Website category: movie
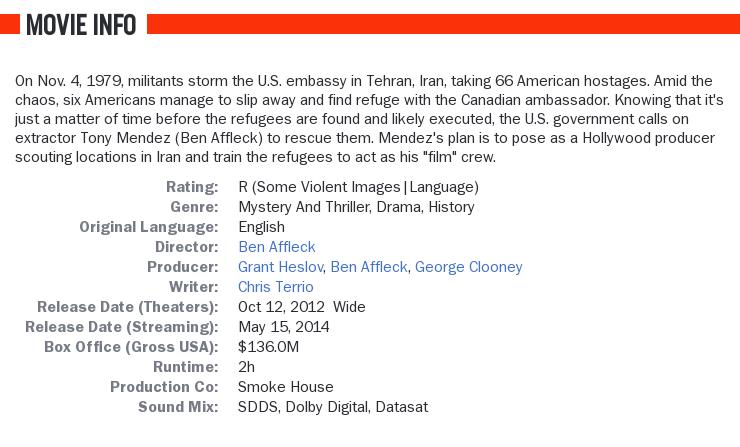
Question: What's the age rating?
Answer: R (Some Violent Images|Language)

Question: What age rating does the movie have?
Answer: R (Some Violent Images|Language)

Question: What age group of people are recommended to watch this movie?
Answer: R (Some Violent Images|Language)

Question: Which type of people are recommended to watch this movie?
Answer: R (Some Violent Images|Language)

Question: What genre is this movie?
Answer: mystery and thriller, drama, history

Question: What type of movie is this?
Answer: mystery and thriller, drama, history

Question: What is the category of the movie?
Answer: mystery and thriller, drama, history

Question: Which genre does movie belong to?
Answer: mystery and thriller, drama, history

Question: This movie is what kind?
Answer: mystery and thriller, drama, history

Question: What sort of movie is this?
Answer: mystery and thriller, drama, history

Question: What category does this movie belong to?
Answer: mystery and thriller, drama, history

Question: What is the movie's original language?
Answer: English

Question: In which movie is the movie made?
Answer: English

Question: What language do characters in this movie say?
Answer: English

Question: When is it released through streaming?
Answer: May 15, 2014

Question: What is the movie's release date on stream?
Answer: May 15, 2014

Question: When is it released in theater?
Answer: Oct 12, 2012 wide

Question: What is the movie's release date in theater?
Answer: Oct 12, 2012 wide

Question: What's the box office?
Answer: $136.0M

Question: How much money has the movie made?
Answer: $136.0M

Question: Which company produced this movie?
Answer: Smoke House

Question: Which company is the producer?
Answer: Smoke House

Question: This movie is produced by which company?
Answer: Smoke House

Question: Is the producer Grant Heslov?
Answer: yes

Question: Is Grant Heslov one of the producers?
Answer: yes

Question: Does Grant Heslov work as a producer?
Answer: yes

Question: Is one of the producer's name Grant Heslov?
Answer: yes

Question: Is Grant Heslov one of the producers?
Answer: yes

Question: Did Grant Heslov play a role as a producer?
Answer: yes

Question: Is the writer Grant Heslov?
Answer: no

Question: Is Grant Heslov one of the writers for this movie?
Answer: no

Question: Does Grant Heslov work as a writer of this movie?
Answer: no

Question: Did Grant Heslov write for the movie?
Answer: no

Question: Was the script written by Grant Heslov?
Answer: no

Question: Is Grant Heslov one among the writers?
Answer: no

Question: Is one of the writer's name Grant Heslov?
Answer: no

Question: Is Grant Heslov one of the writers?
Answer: no

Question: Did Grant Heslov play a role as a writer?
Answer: no

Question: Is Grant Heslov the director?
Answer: no

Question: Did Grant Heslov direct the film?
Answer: no

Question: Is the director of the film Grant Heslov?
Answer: no

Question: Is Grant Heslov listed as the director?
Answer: no

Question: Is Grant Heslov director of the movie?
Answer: no

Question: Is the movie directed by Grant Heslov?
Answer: no

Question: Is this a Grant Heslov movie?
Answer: no

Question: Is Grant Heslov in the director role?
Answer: no

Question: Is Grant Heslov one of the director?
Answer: no

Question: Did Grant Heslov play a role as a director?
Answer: no

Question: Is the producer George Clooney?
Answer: yes

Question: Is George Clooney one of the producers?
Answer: yes

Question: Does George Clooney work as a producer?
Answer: yes

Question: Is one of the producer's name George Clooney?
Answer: yes

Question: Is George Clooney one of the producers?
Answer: yes

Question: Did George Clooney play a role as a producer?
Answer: yes

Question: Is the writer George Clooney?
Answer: no

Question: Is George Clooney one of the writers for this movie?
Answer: no

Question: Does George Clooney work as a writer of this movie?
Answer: no

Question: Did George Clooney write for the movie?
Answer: no

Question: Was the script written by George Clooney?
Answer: no

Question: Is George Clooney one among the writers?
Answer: no

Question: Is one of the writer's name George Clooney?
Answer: no

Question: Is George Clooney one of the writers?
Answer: no

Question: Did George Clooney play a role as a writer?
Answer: no

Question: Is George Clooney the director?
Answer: no